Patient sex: M
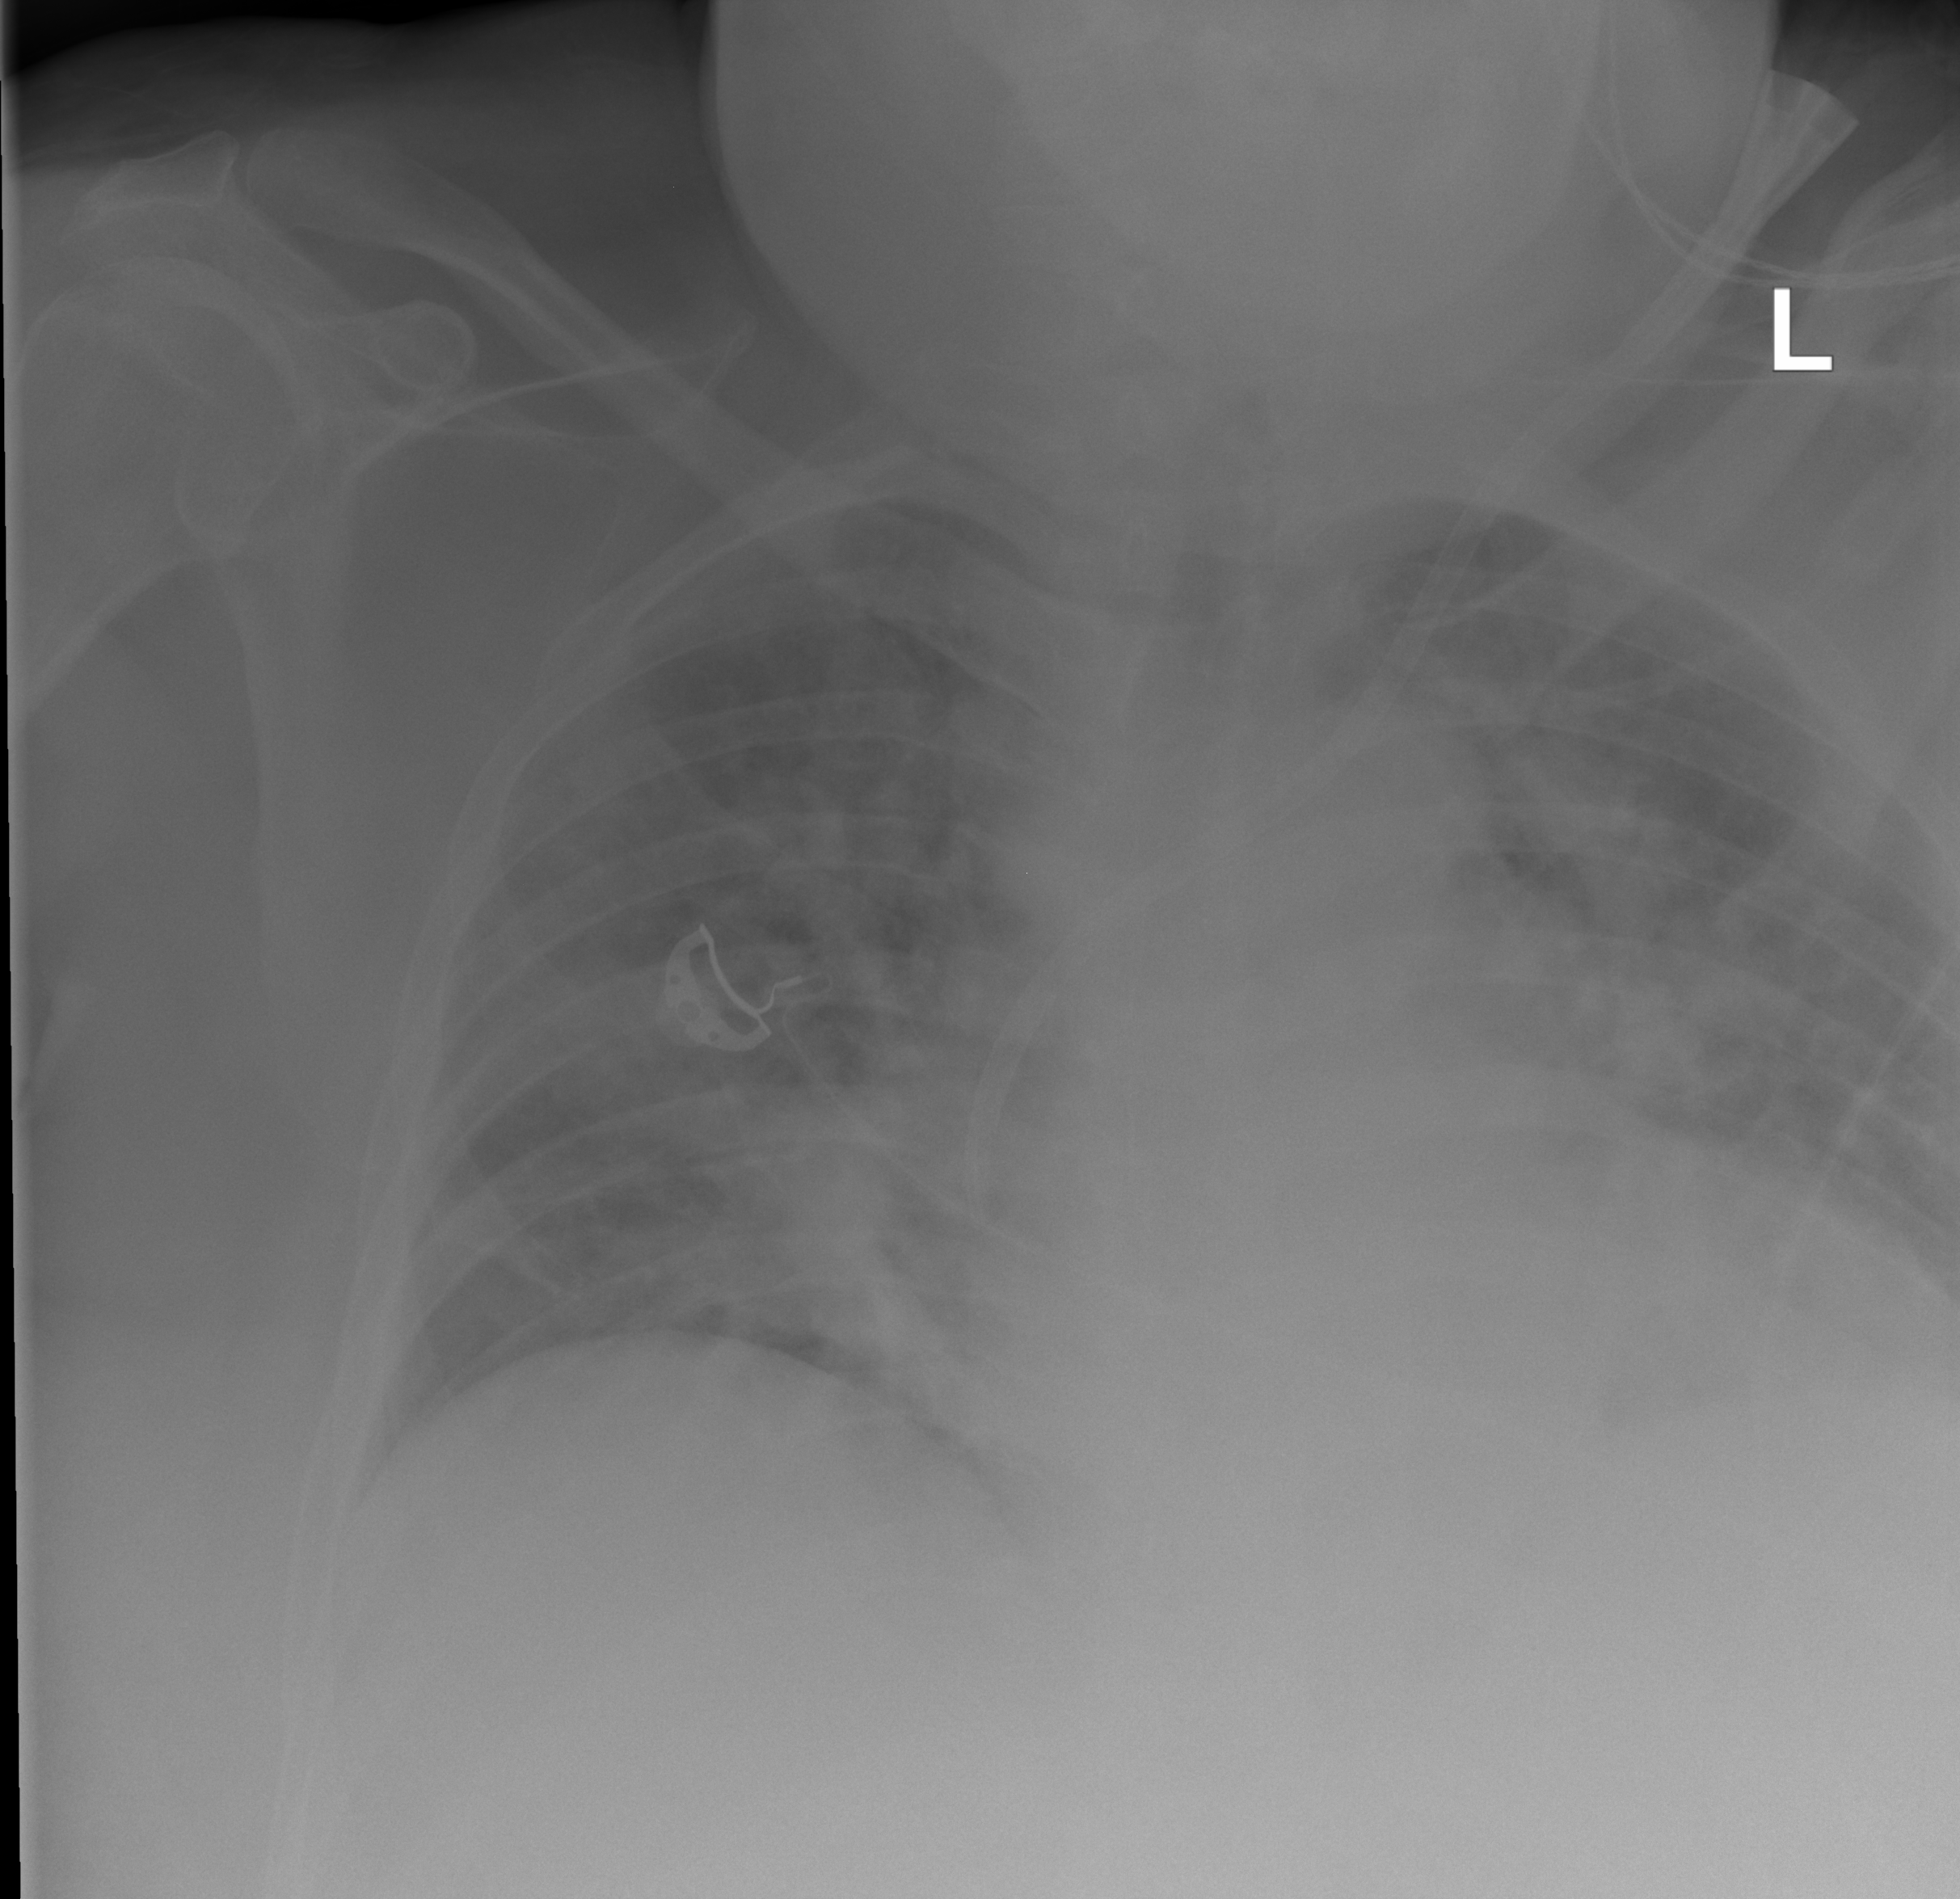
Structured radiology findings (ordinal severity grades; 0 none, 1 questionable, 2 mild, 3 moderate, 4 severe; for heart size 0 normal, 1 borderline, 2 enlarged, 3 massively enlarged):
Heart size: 2
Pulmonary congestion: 2
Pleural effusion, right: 1
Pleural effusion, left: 1
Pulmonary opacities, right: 2
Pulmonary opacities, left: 2
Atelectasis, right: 2
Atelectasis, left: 2